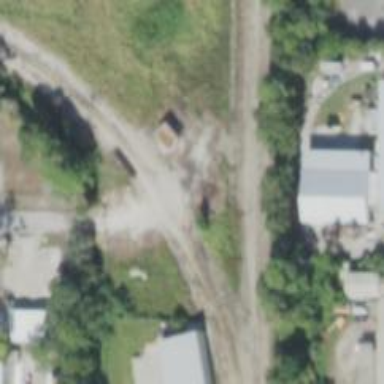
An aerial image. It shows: Disused railway spur line.